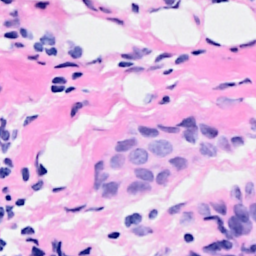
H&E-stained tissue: Breast